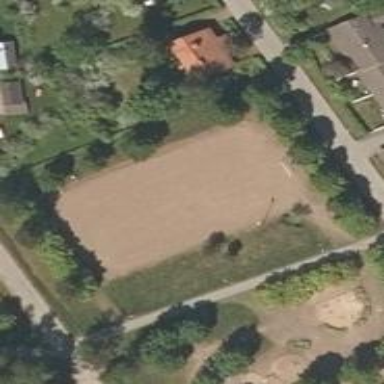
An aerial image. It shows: Sand soccer pitch for leisure and sports activities.